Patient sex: M
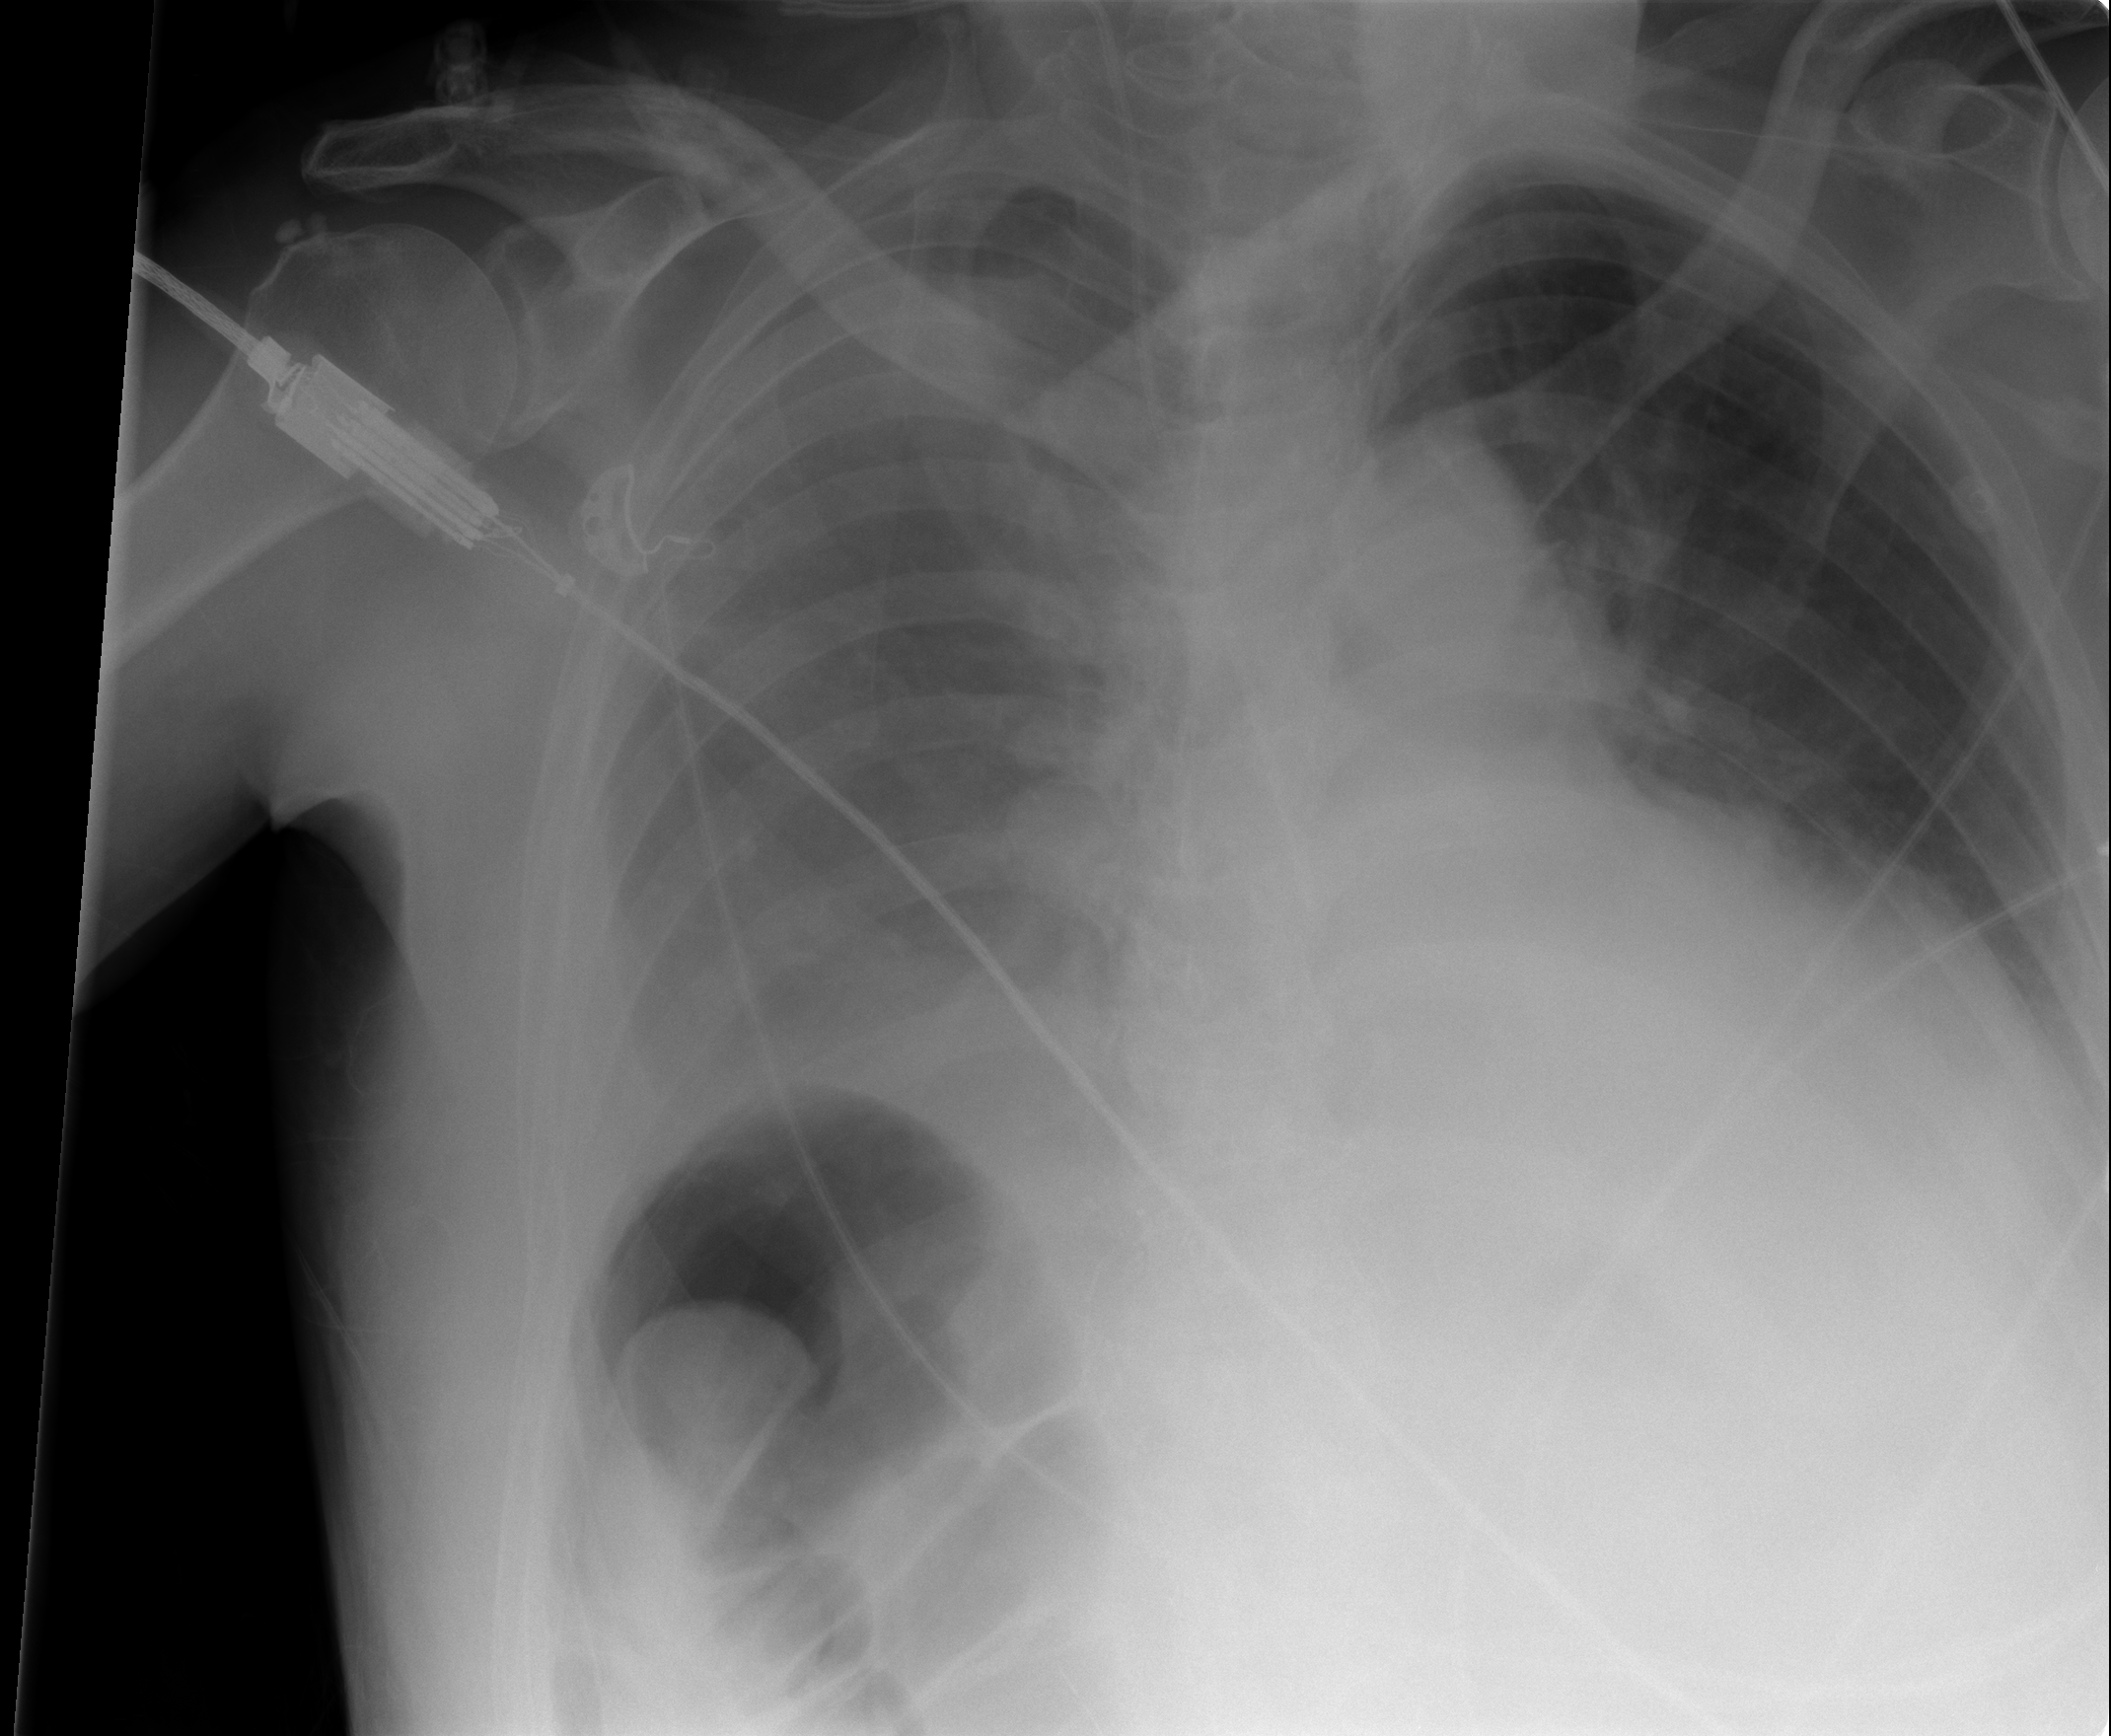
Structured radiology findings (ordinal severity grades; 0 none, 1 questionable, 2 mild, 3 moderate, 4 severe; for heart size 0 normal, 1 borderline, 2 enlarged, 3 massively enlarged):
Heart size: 2
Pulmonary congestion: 0
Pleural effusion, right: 3
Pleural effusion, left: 0
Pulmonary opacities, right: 0
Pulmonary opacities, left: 0
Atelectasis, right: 3
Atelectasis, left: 1